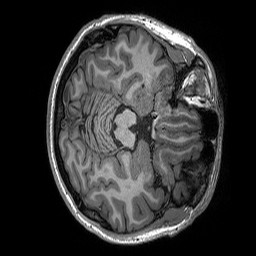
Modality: T1w
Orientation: axial
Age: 22
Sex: male
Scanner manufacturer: siemens
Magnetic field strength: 3 T
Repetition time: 2.3 s
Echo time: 0.00306 s